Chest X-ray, PA view. Patient: 55 years old, sex F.
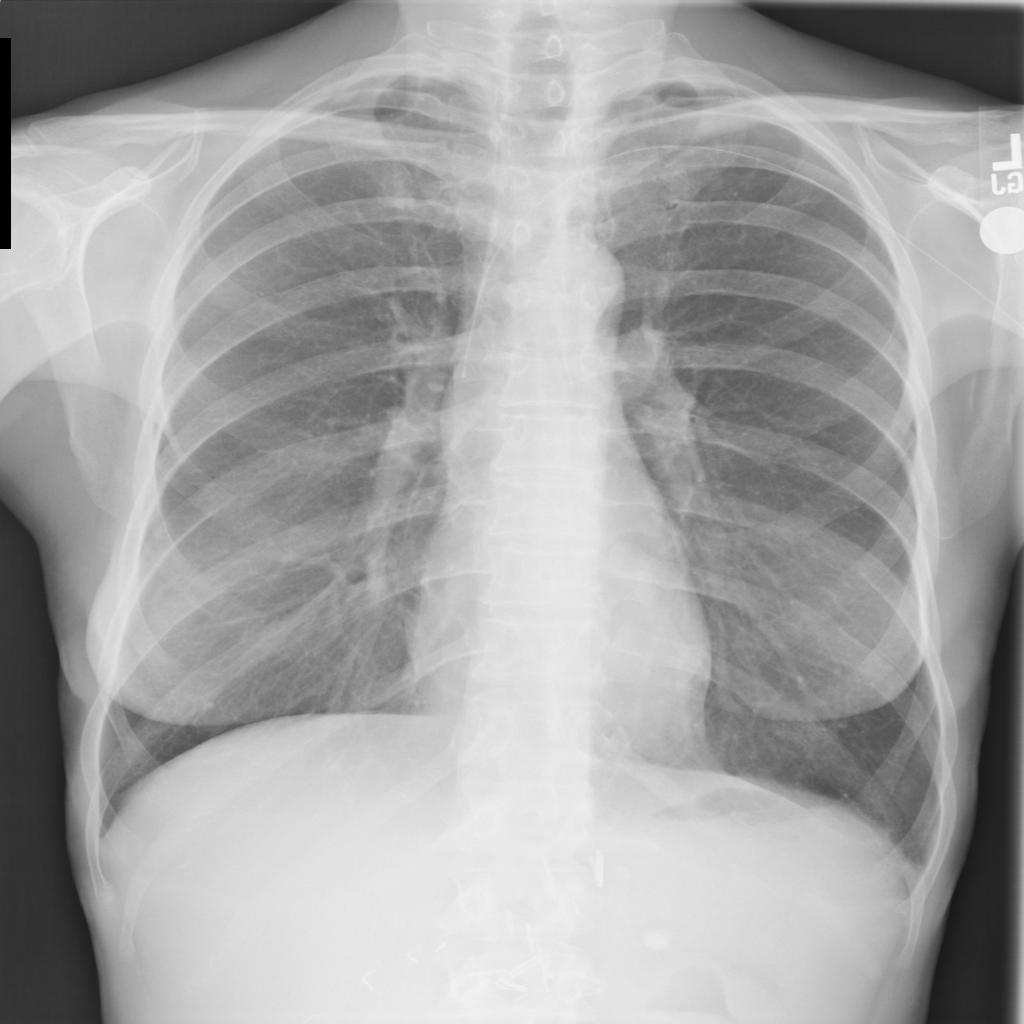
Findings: No Finding